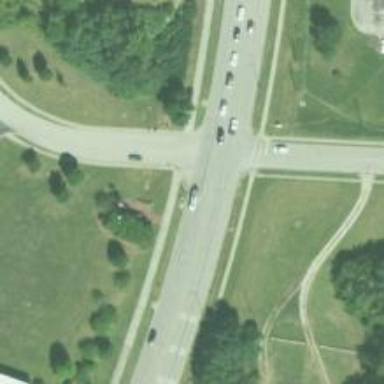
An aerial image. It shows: Unmarked crossing on cycleway road.